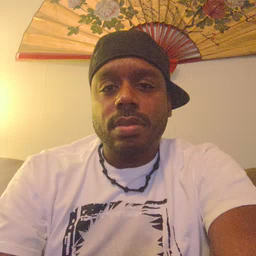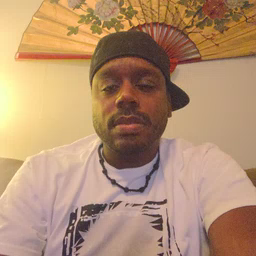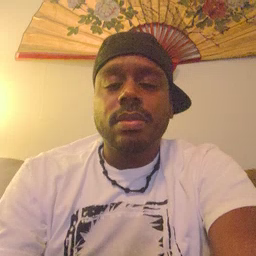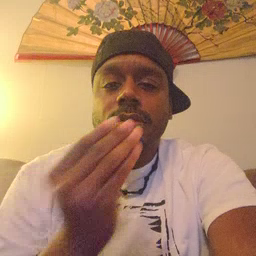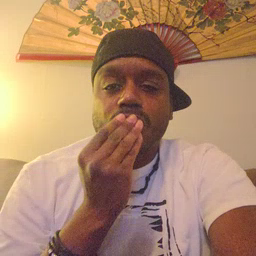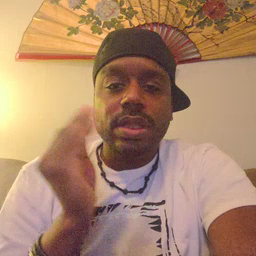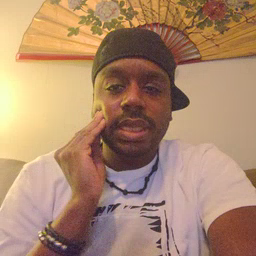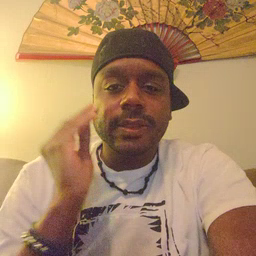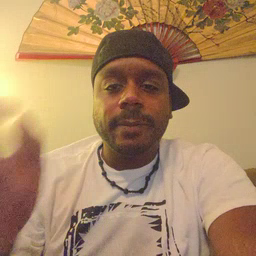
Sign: kiss